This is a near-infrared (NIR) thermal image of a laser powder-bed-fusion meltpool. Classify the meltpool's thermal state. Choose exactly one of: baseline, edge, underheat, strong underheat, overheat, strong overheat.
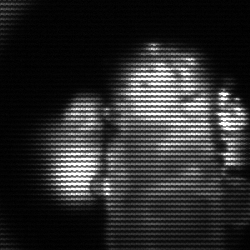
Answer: strong underheat